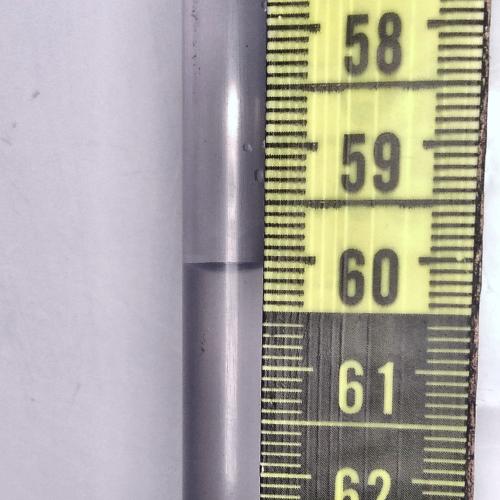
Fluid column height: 60.1 cm